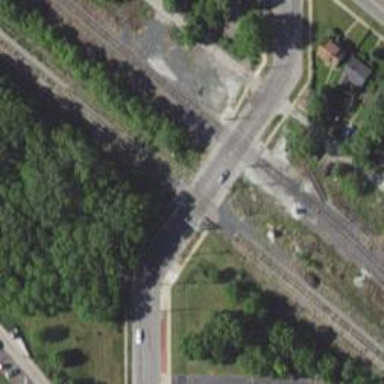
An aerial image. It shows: Crossing for the railway.